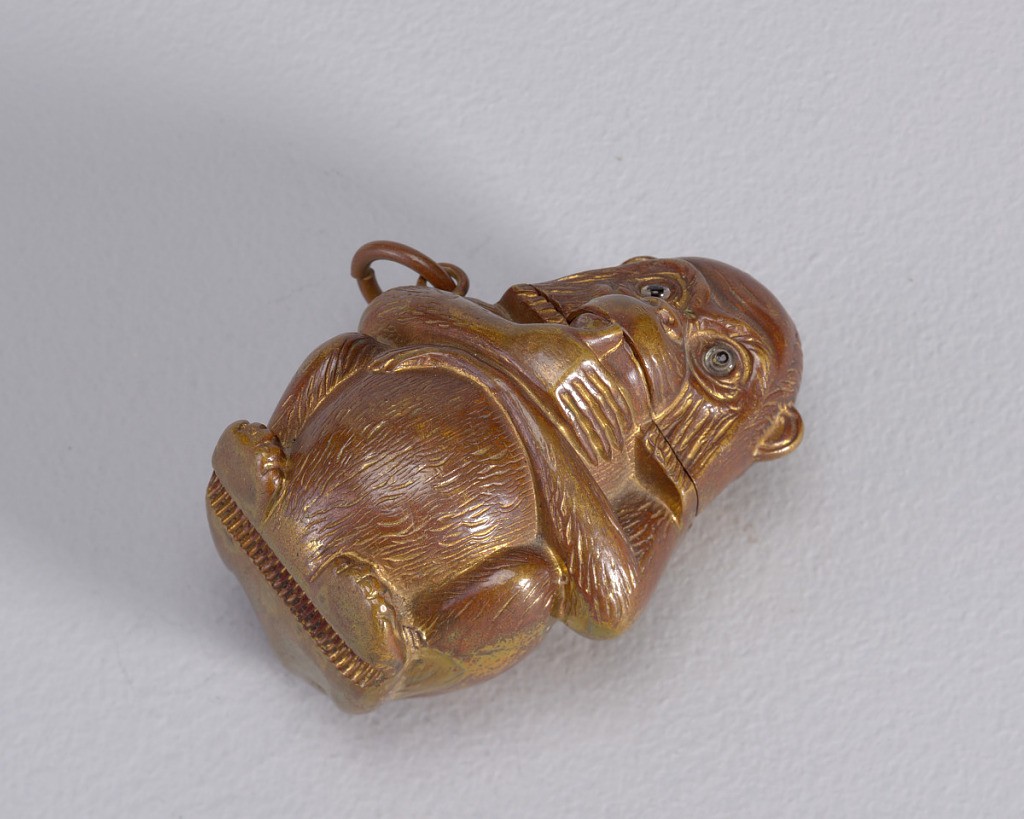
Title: Seated Monkey
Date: late 19th century
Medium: Patinated brass, glass
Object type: Matchsafe
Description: In the form of a seated monkey, with arms folded at his front and right thumb touching his mouth, features and fur highlighted by brass and reddish-brown patinated finish, glass eyes. Head, which serves as lid, hinged on back. Link attached on his upper right arm. Striker in recessed groove on bottom, beneath his feet. Box may sit upright on table.